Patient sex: F
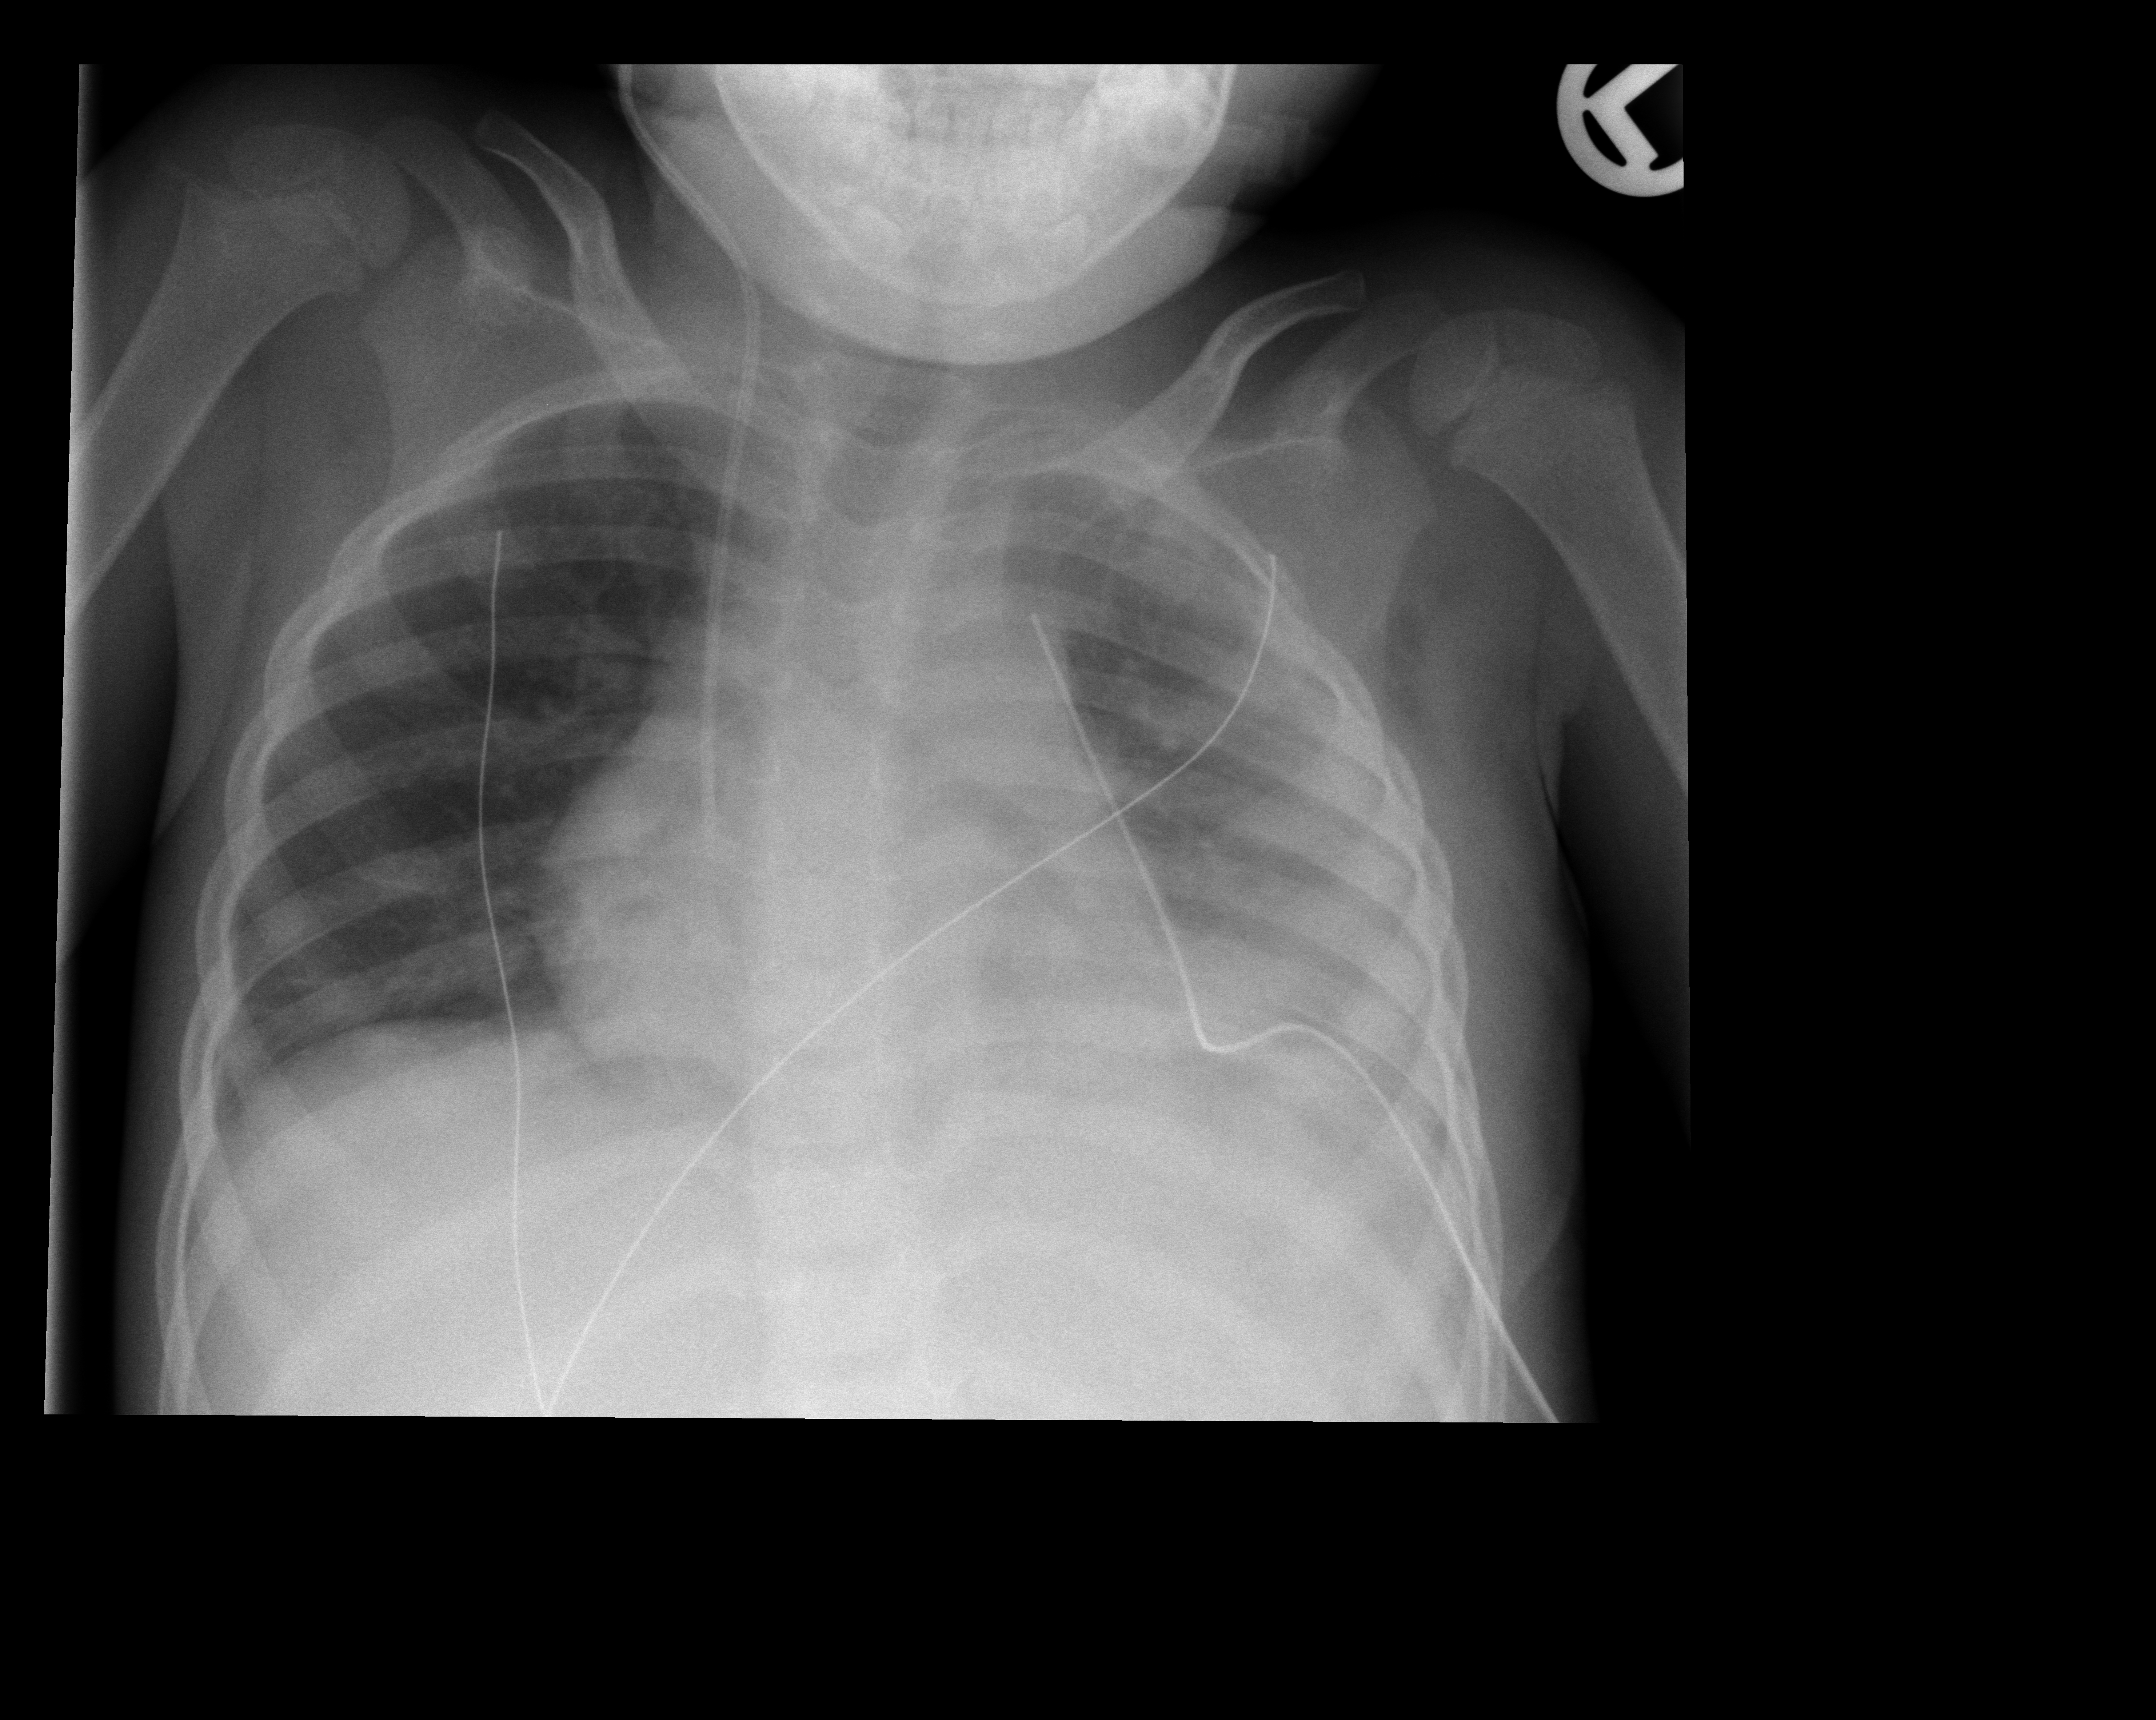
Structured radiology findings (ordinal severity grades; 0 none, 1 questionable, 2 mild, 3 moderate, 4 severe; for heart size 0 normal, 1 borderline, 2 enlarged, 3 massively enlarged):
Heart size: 0
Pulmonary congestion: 0
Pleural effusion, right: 0
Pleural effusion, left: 3
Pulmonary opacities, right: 0
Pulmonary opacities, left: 0
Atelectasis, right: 0
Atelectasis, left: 3